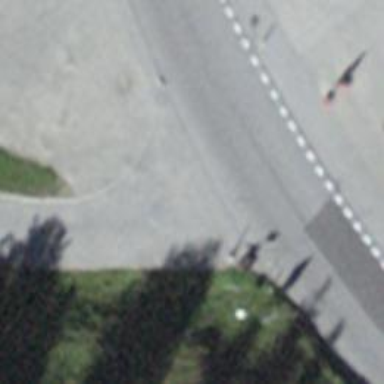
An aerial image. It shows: Asphalt footpath with unmarked crossing.